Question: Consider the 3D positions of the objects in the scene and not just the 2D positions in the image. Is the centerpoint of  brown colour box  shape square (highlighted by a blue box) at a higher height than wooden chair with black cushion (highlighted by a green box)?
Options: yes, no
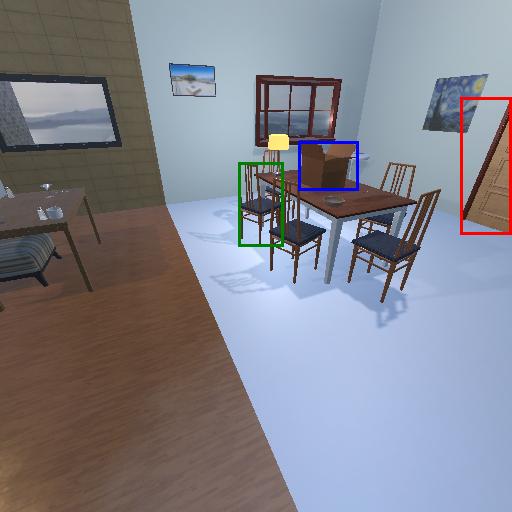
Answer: yes